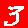
Digit: 3